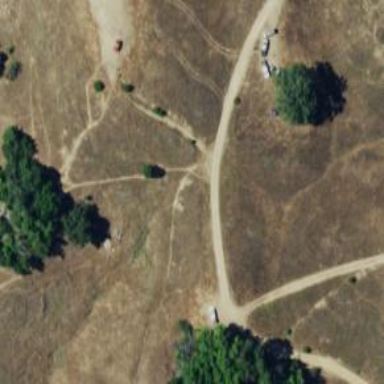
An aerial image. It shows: Path.